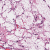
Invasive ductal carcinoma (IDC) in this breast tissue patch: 0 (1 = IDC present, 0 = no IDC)